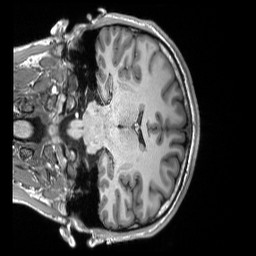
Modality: T1w
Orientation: coronal
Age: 25
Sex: male
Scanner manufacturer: siemens
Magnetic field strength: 3 T
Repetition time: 2.3 s
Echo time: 0.00298 s